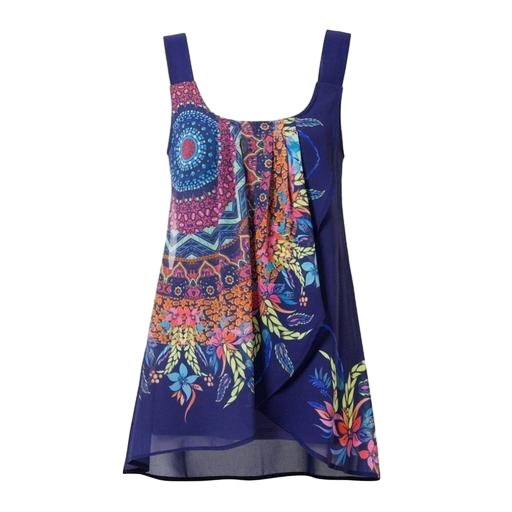
blue sleeveless floral-print shirt, patterned tank top, blue floral-print tank top, white background